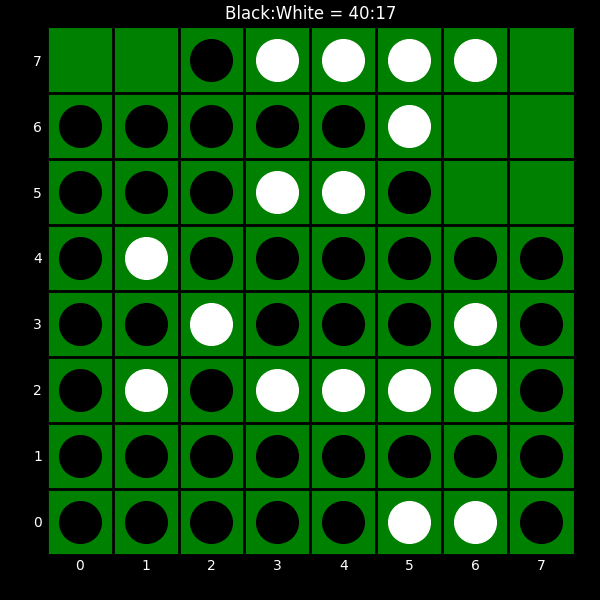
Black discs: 40
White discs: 17